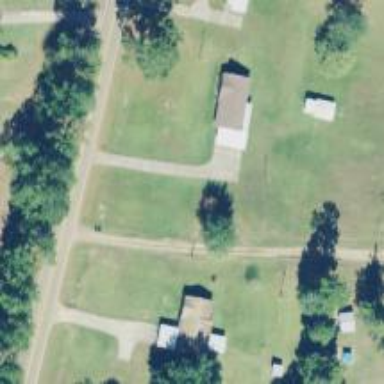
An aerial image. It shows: Driveway leading to service road.